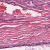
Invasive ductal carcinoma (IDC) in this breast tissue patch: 0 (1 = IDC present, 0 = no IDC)